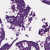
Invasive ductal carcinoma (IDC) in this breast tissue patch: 1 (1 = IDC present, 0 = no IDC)